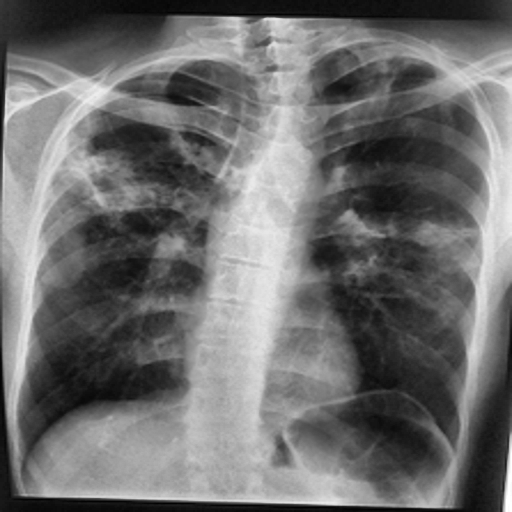
Finding: TUBERCULOSIS